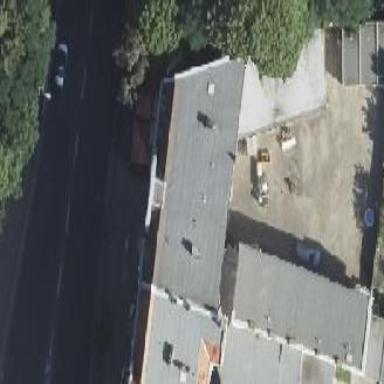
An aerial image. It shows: Building with apartments featuring unique double saltbox roof shape.